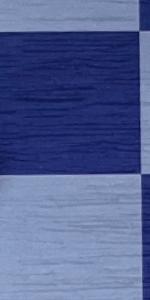
Label: Empty